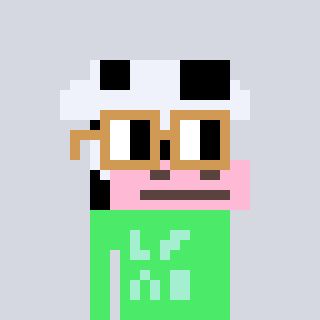
a pixel art character with square brown glasses, a cow-shaped head and a teal-colored body on a cool background